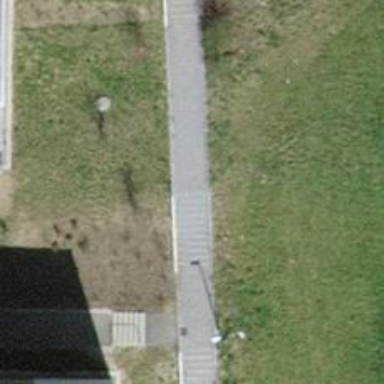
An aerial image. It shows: Set of steps on the road.